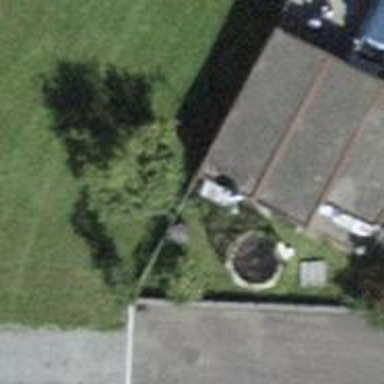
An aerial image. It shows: Garage building.